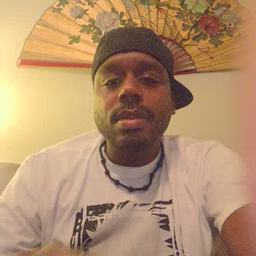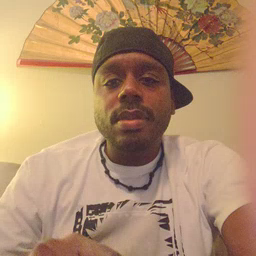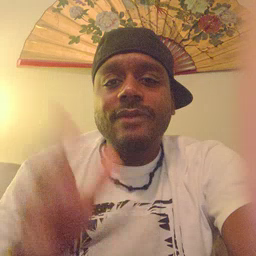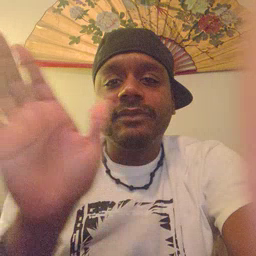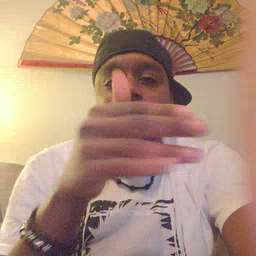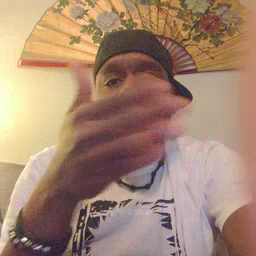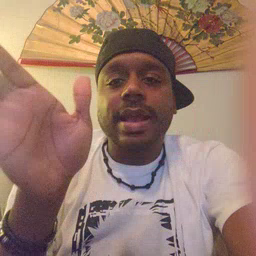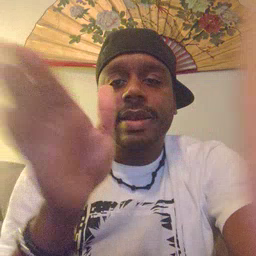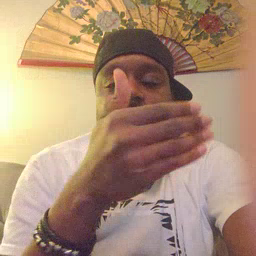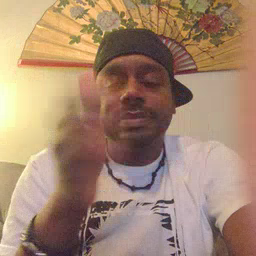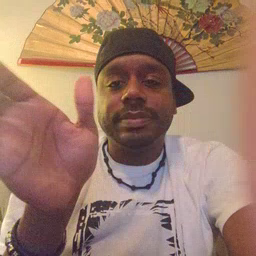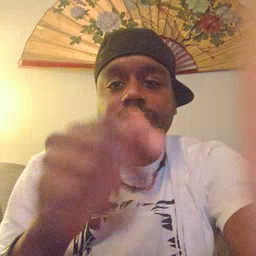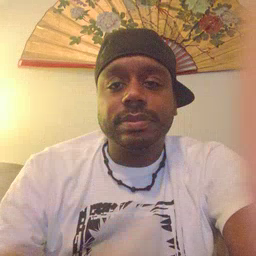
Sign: flag